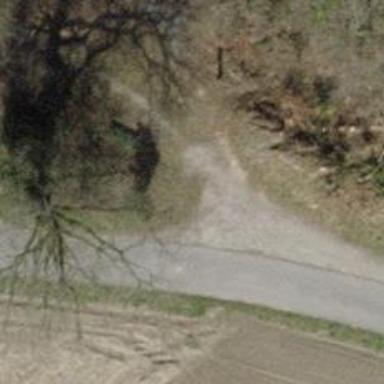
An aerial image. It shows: Footway with grade4 tracktype.